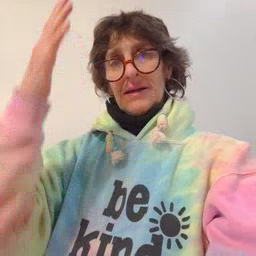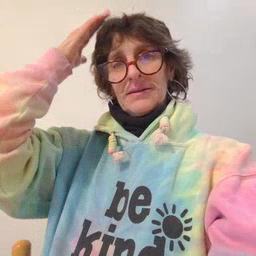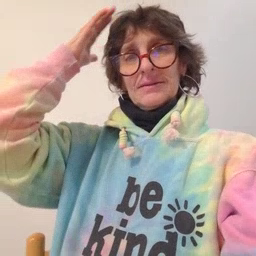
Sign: hat